Question: So,
I was looking into expanding images to make them fill the width, given a certain height.
I decided I wanted to do something along the lines of reflecting the image both left and right.
However, I can only get it to apply to one side of the image.
HTML:
'''
<div class="image">
<img src="http://i.imgur.com/LukIbK7.jpg" />
</div>
'''
css:
'''
.image {
width:100%;
margin:auto;
text-align:center;
}
.image img {
width:50%;
-webkit-box-reflect: left 0px -webkit-gradient(linear, right top, left top, from(transparent), color-stop(20%, transparent), to(rgba(255, 255, 255, 0.5)));
}
'''
<URL>
I've also tried using :before as directed in a similar post (to do with multiple borders) <URL>
If there is also another solution, please inform me (without having to actually edit the images).
Essentially, I wanted the result css to be:
'''
.image img {
width:50%;
-webkit-box-reflect: left 0px -webkit-gradient(linear, right top, left top, from(transparent), color-stop(20%, transparent), to(rgba(255, 255, 255, 0.5)));
-webkit-box-reflect: right 0px -webkit-gradient(linear, left top, right top, from(transparent), color-stop(20%, transparent), to(rgba(255, 255, 255, 0.5)));
}
'''
To achieve:

But obviously it will just overwrite it.
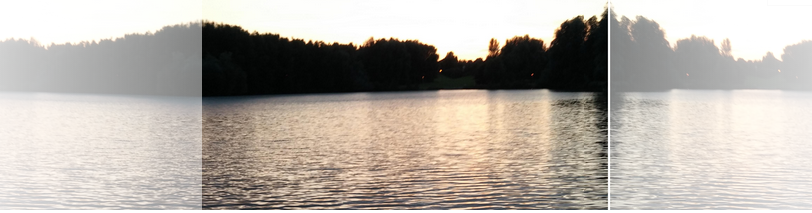
Answer: So far, the only thing remotely similar to what I want to create is by using some dodgey jquery that duplicates the img.
'''
$("img").clone().appendTo(".image")
.css("-webkit-box-reflect", "left 0px -webkit-gradient(linear, right top, left top, from(transparent), color-stop(20%, transparent), to(rgba(255, 255, 255, 0.5)))")
.css("margin-top", "-100%");
'''
It's so messy though: <URL>
EDIT:
Found a way, didn't think about reflecting a div instead.
HTML is now:
'''
<div class="image">
<div class="reflect">
<img src="http://i.imgur.com/LukIbK7.jpg" />
</div>
</div>
'''
css is now:
'''
.image {
width:100%;
margin:auto;
text-align:center;
}
.reflect {
width:50%;
margin:auto;
-webkit-box-reflect: right -2px -webkit-gradient(linear, left top, right top, from(transparent), color-stop(20%, transparent), to(rgba(255, 255, 255, 0.5)))
}
.image img {
width:100%;
-webkit-box-reflect: left 0px -webkit-gradient(linear, right top, left top, from(transparent), color-stop(20%, transparent), to(rgba(255, 255, 255, 0.5)));
}
'''
New fiddle: <URL>